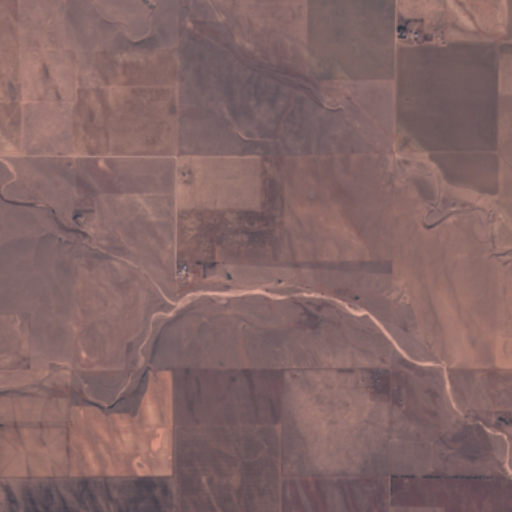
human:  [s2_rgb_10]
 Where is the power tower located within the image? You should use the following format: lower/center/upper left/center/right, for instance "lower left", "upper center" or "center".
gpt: The power tower is located in the lower right of the image.
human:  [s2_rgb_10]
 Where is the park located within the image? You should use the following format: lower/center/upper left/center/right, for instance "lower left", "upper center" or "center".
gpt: There is no park in the image.